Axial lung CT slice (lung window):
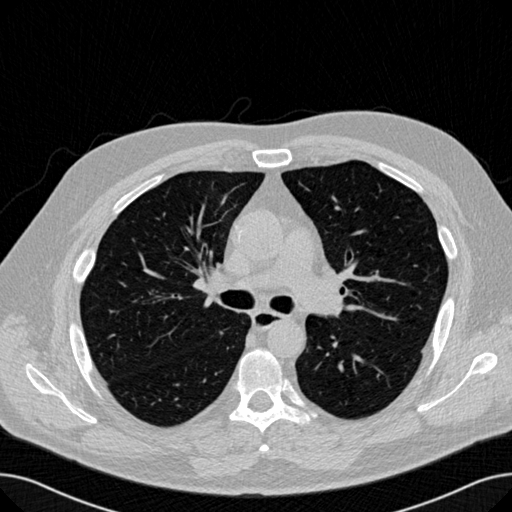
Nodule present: no